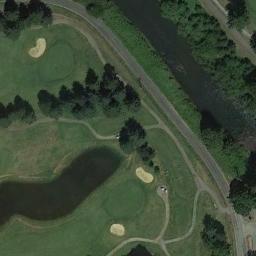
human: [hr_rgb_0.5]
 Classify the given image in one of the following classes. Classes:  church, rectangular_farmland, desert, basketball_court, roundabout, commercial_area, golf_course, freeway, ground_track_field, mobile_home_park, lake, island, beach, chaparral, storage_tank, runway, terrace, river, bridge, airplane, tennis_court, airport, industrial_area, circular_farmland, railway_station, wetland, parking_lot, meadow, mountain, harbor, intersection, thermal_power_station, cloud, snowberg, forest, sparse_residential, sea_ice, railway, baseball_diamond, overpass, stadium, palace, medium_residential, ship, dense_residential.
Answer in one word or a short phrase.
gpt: golf_course